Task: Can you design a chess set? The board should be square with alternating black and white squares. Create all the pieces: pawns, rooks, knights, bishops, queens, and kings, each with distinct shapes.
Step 233:
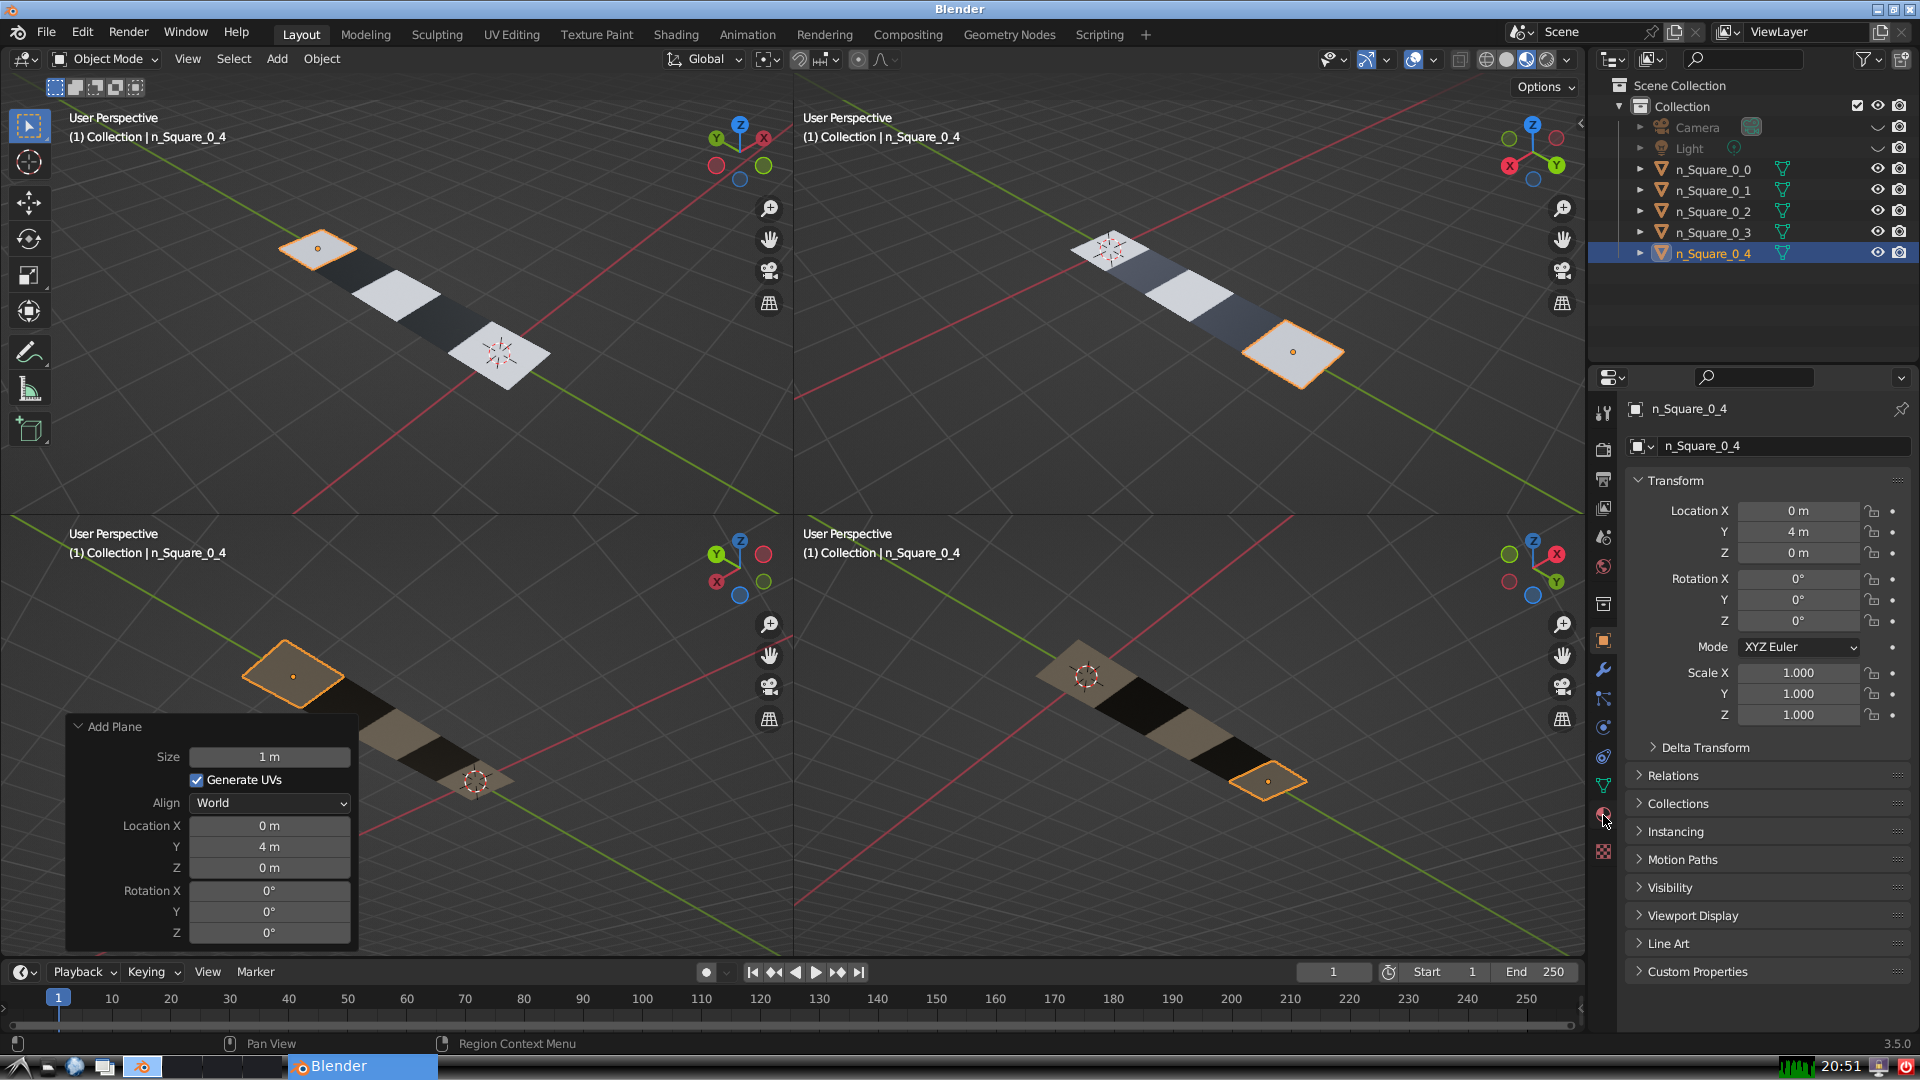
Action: click: no